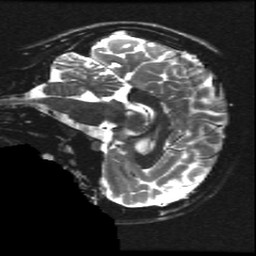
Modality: T2w
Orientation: sagittal
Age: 18
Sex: female
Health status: ill
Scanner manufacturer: ge
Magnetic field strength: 3 T
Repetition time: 7.5 s
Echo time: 0.1015 s